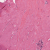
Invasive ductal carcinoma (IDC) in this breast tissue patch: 0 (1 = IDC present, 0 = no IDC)